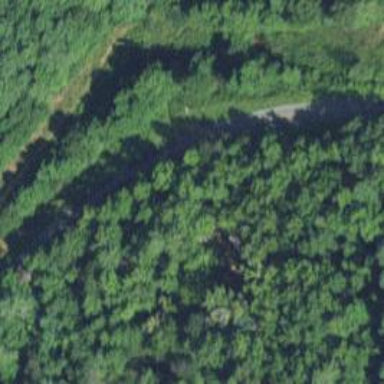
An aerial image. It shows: Path on bridge with excellent trail visibility.